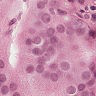
Metastatic tissue present: yes